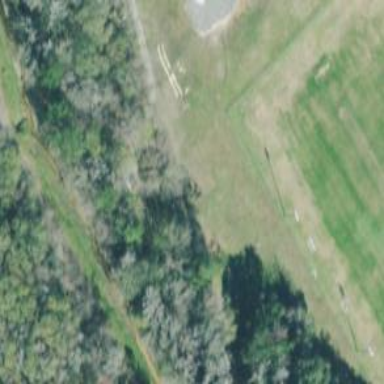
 perfect for leisurely sports activities."